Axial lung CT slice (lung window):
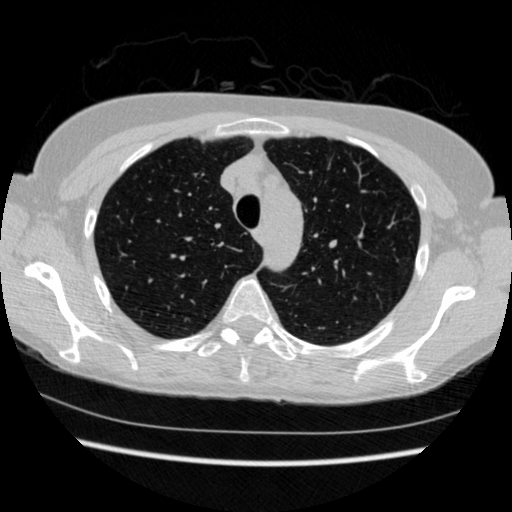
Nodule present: no